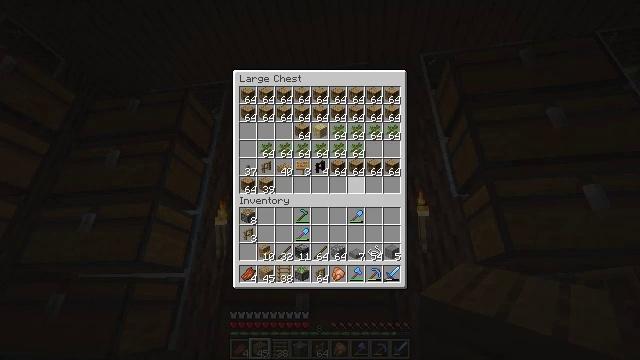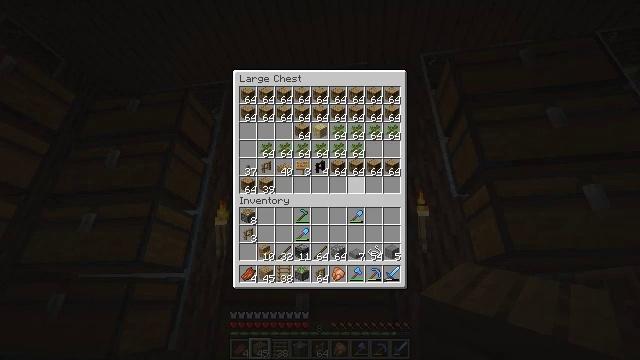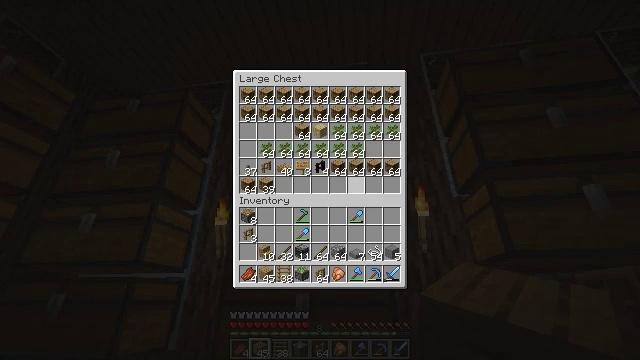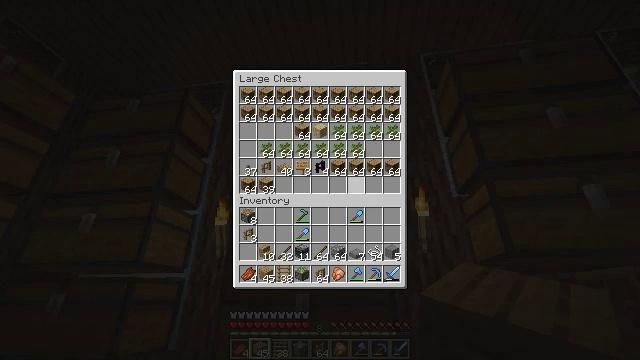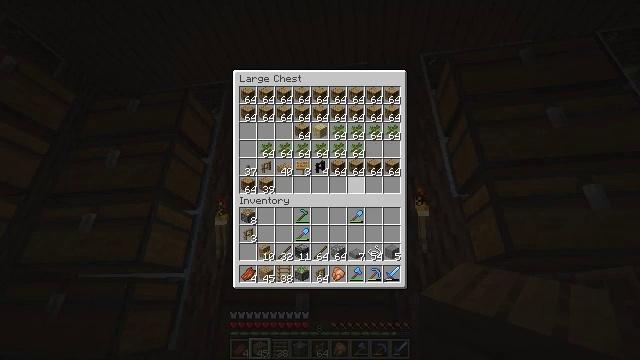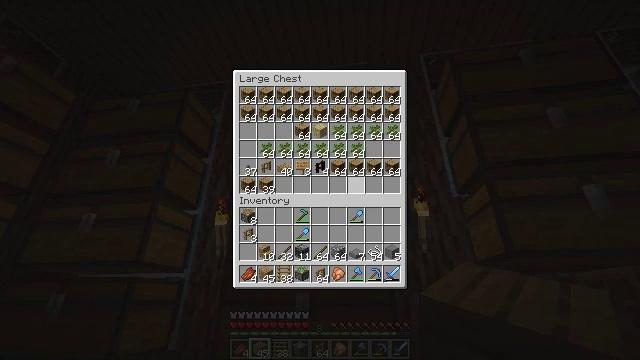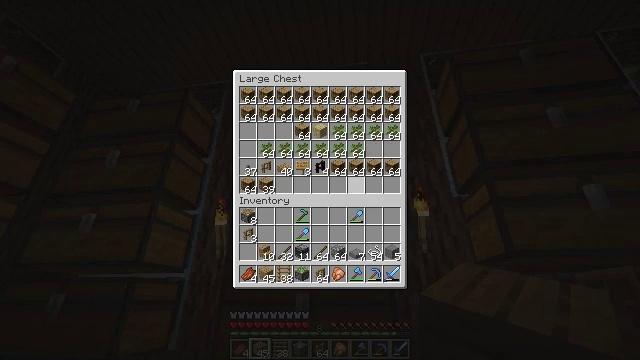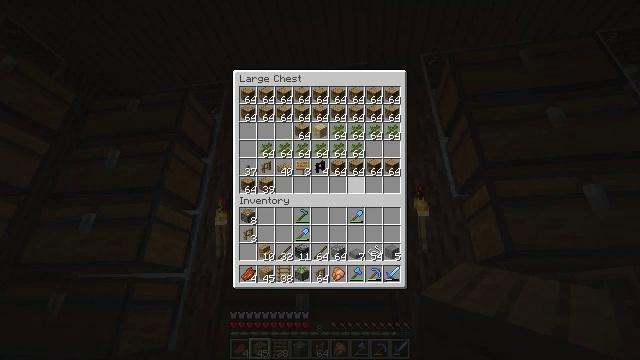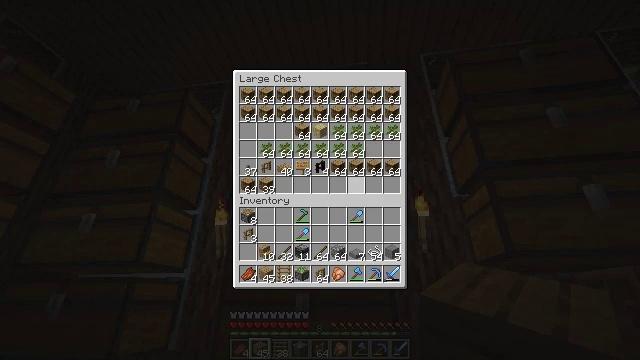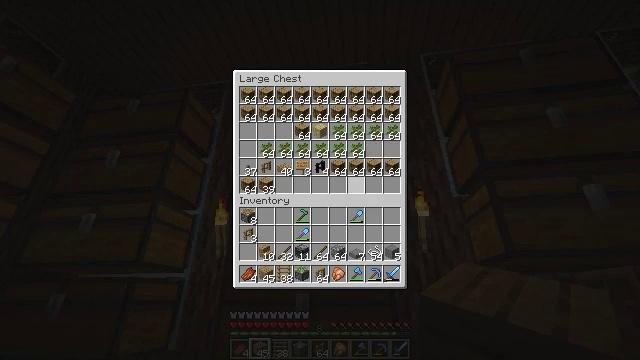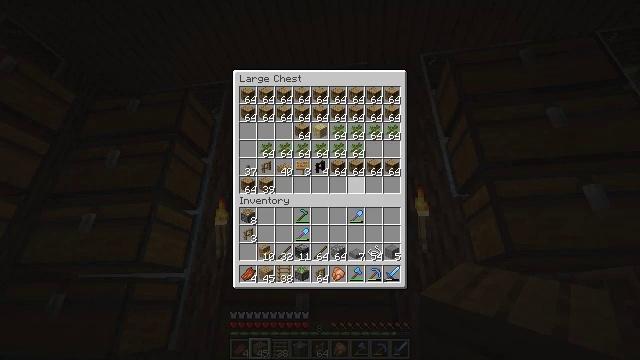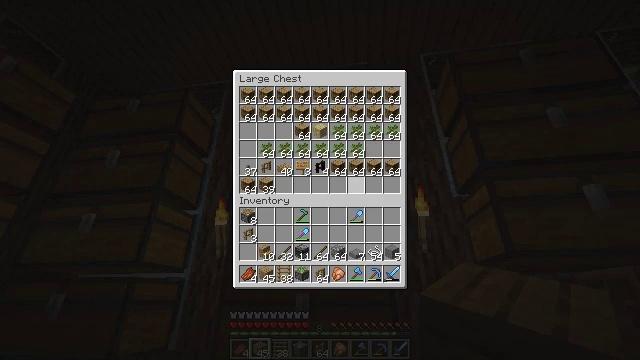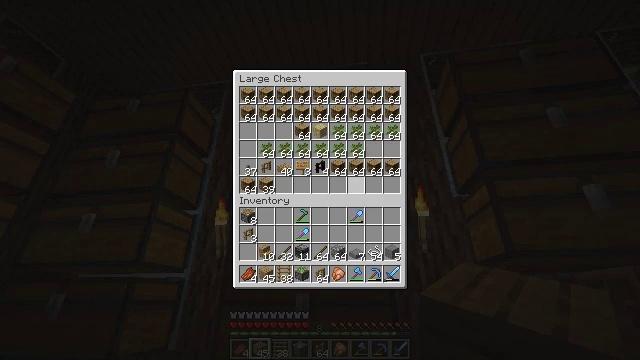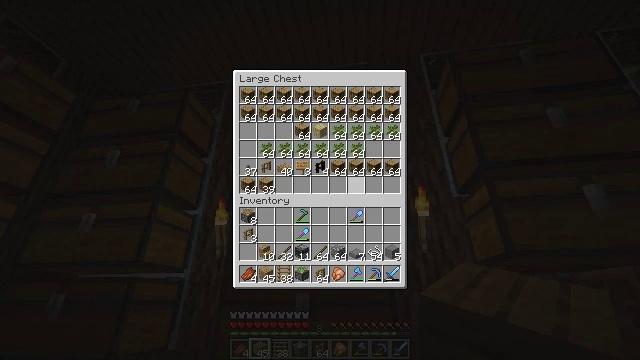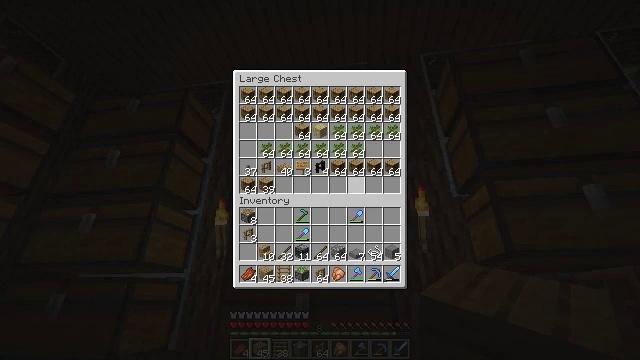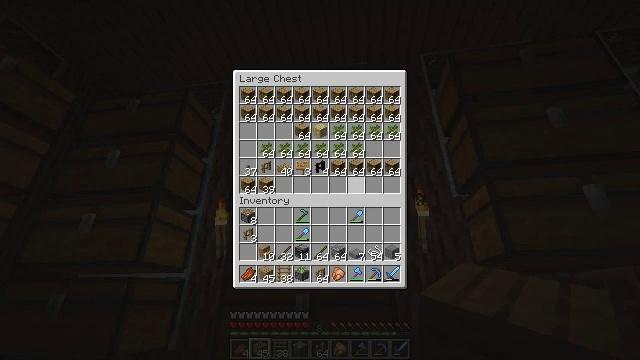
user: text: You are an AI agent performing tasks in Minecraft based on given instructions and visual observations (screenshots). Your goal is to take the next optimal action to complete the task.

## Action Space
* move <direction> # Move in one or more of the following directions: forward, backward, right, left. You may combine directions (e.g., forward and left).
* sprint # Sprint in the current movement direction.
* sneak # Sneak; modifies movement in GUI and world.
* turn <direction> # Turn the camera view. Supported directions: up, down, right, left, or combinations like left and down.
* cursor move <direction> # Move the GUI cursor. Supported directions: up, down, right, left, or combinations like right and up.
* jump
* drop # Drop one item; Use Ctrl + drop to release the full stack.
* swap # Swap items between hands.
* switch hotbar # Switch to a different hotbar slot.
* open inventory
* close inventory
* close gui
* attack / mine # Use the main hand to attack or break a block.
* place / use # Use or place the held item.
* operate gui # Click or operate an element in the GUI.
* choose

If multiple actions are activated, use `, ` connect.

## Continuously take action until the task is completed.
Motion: motion action
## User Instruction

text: Get oak stairs from the crafting table.
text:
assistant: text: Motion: sneak
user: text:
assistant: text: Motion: sneak
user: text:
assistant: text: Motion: sneak
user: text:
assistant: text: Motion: sneak
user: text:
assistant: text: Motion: sneak
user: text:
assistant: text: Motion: sneak
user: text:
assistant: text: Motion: sneak
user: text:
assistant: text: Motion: no_op
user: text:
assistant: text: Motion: no_op
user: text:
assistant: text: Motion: no_op
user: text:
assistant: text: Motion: no_op
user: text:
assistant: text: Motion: no_op
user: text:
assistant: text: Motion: no_op
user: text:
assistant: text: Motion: no_op
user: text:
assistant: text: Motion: no_op
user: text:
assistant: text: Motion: no_op
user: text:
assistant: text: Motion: no_op
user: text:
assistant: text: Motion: close gui
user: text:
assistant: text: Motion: no_op
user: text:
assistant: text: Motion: turn right and down
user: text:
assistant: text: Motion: turn right and down
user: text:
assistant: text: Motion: turn right and down
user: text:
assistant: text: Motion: turn right and down
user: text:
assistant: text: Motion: turn right and down
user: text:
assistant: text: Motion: turn right and down
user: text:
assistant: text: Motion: turn right and down
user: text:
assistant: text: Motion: turn right and down
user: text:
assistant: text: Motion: turn right and down
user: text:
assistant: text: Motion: move forward, turn left
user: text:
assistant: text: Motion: move forward, turn right